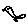
Label: bird